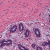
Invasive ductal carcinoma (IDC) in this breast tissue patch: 0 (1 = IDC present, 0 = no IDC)